二年级 · 算术
先填空, 再列出综合算式。（共 18 分）

式:

算

算式: \$ \qquad \$
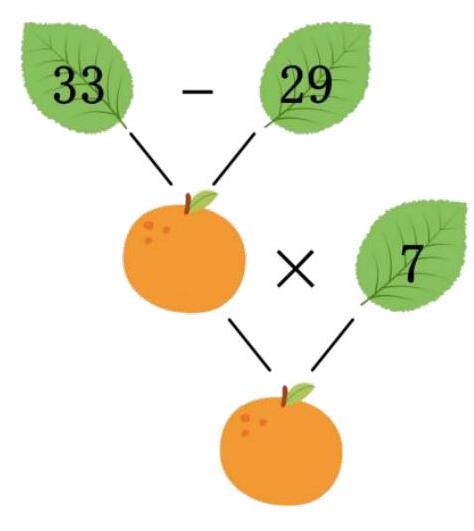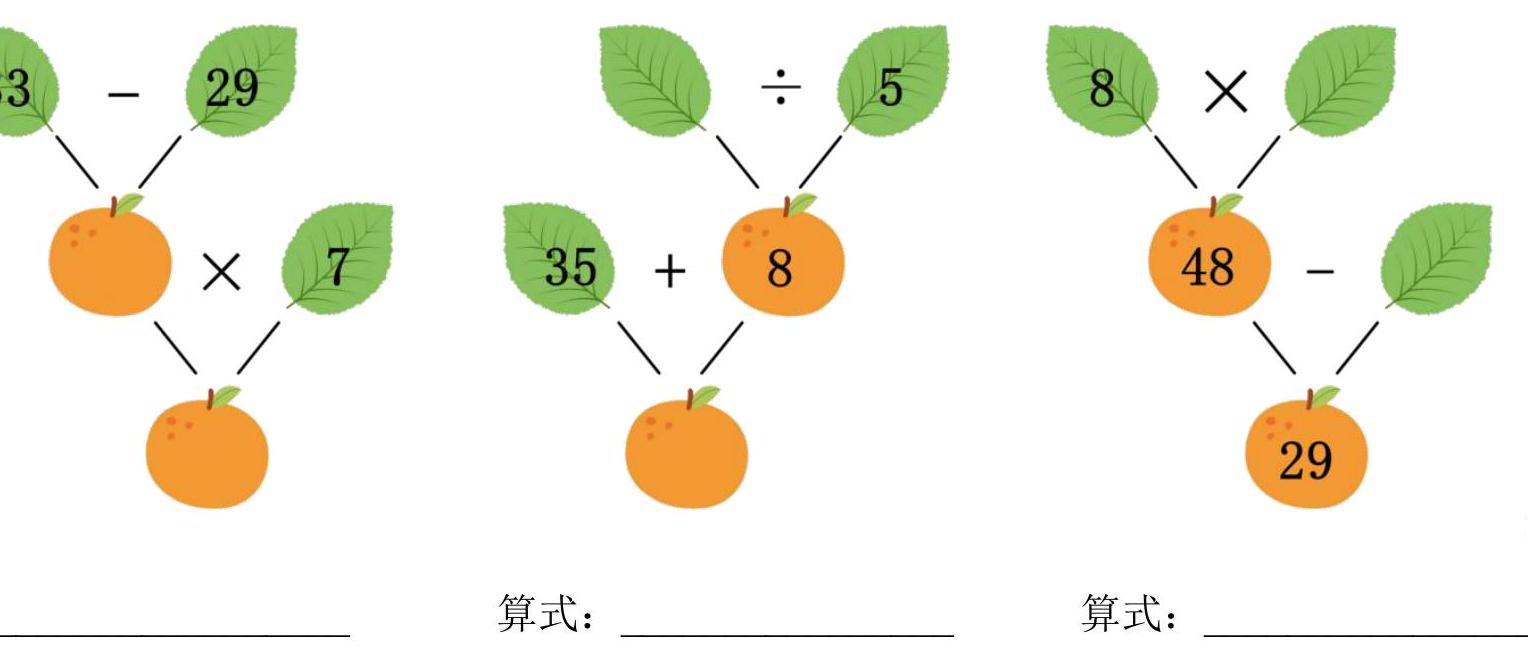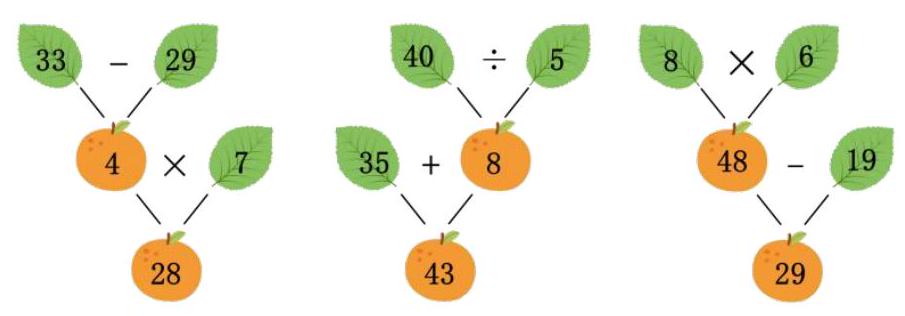
答案: $(33-29) \times 7=28 \quad 35+40 \div 5=43 \quad 6 \times 8-19=29$